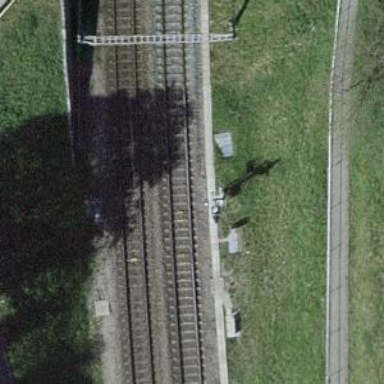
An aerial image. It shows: Railway signal.